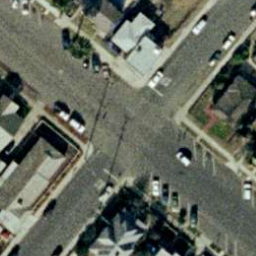
Label: intersection